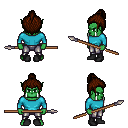
a pixel art fantasy rpg character, male body template, orc, green skin, teal long-sleeve shirt, metal pants, brown short topknot hairstyle, black shoes, spear, four views (front, back, left, right), 2x2 character sprite sheet, small pixel art, hard edges, no anti-aliasing